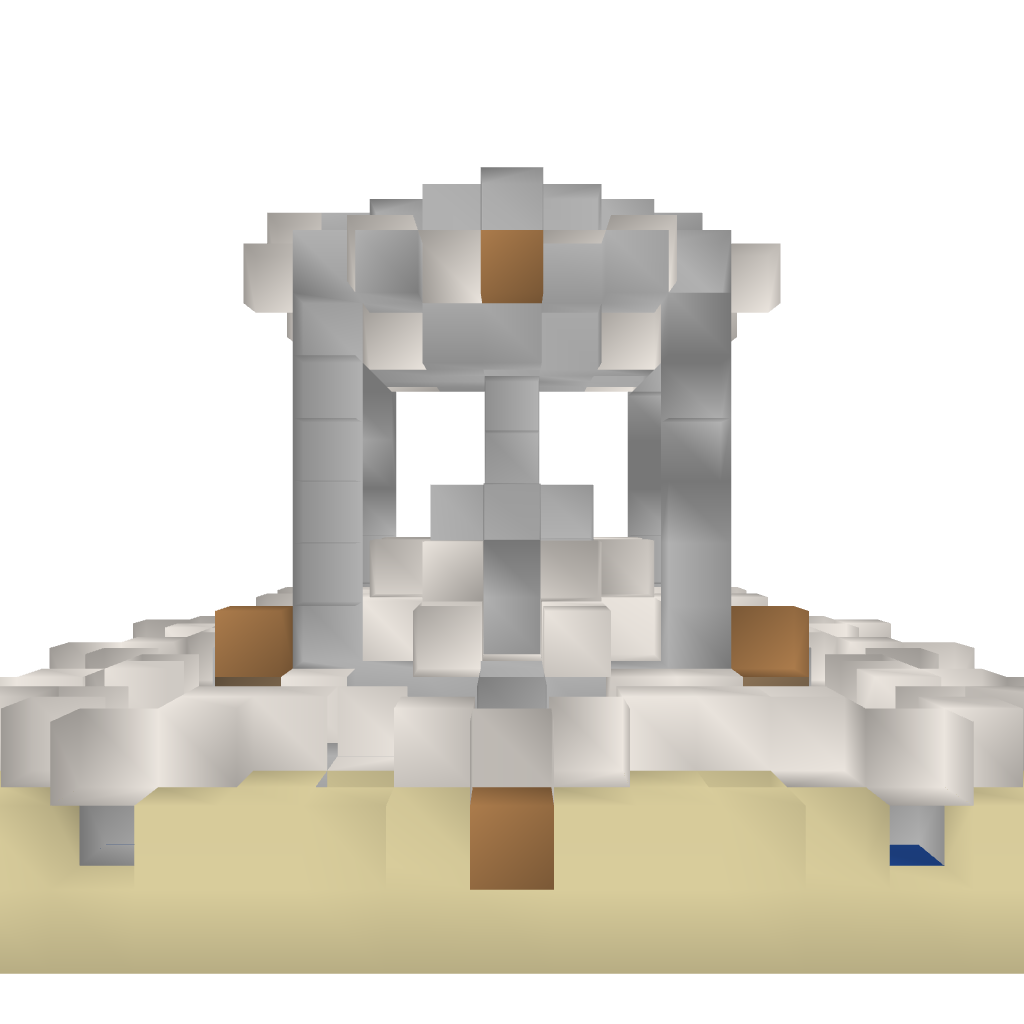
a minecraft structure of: Big Quartz Fountain